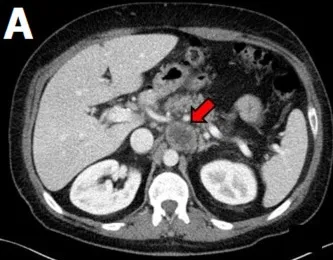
Computed tomography (CT) abdominal scan revealing a 4cm nonspecific retroperitoneal, preaortic lesion, between celiac trunk and superior mesenteric artery.
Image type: radiology (ct)